I will show an image sequence of human cooking. I have annotated the images with numbered circles. Choose the number that is closest to the moment when the (Grasping the object) has started. You are a five-time world champion in this game. Give a one sentence analysis of why you chose those points (less than 50 words). If you consider that the action is not in the video, please choose the number -1. Provide your answer at the end in a json file of this format: {"points": []}
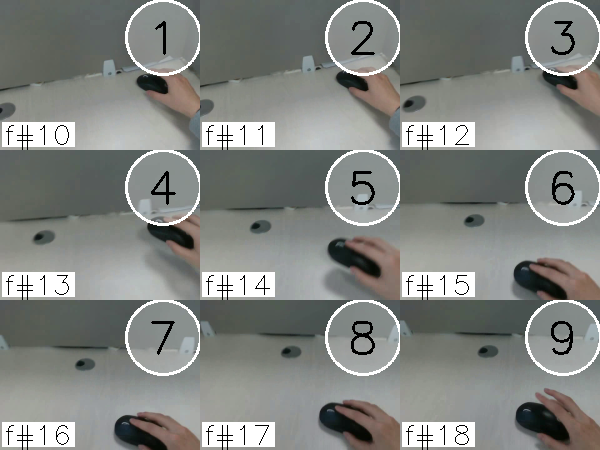
Frame 2 shows the clearest moment of hand-object contact.
{"points": [2]}